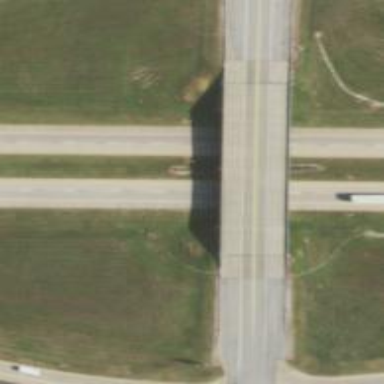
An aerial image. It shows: Toll gantry on the road.